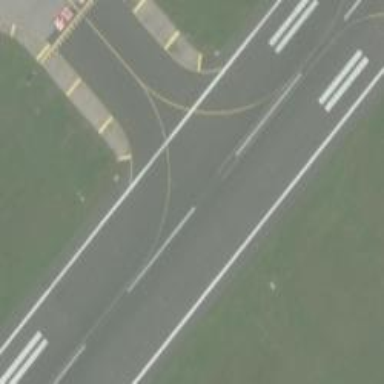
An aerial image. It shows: Image of taxiway at airport.